Question: I have a project where I should analyse data via cluster analysis. Basically the data should be visualised like this picture shows
Each dataset - for example let it be people - is one horizontal row, where vertical lines showing the attributes like sex, age, and so on.
Now if this data could be shown I also want to move the rows horizontal and also vertical a) via code and b) via drag & drop.
Do anybody know a good library for that?
Important
- - - - - - <URL>
If somebody has recommendations for a library which helps to analyze the data, please step forward too!
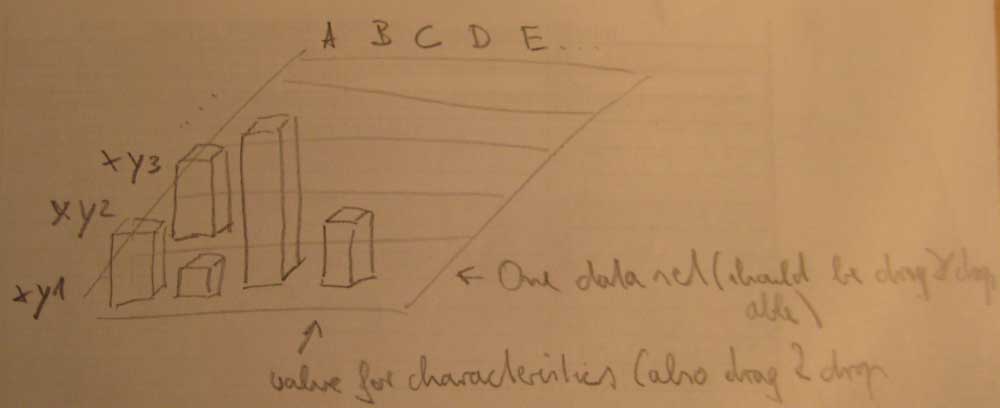
Answer: Check <URL> for more info.
I did used JFreeChart with SWT (2 years ago). The code is quite horrible (you have to write tons of code), but it works and is directly renderable with SWT components (no need of SWT_AWT bridge).
When I thought about it again, I realized, that you can use the JavaScript library through 'Browser' widget. It's quite heavyweight solution, but it might work..